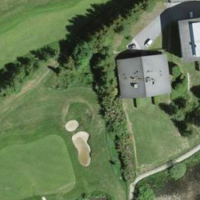
EUNIS habitat code: 53
Species observed at this site:
Astrantia major